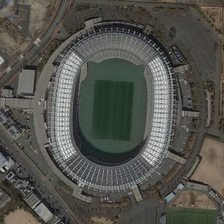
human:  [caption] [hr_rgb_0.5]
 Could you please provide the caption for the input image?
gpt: some buildings are around a large stadium .

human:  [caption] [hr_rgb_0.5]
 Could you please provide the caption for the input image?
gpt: the stadium is surrounded by the wide roads .

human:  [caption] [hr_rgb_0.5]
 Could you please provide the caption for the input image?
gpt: the stadium is surrounded by the wide roads .

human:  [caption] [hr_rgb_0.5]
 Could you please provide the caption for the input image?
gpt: some buildings are around a large stadium .

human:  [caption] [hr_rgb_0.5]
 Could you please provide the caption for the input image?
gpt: some buildings are around a large stadium .